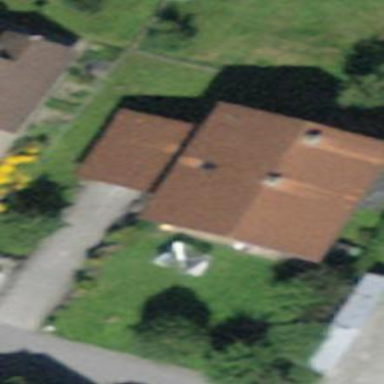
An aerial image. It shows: Detached building with gabled roof.